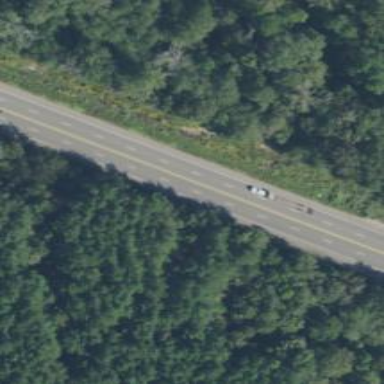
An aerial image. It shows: Trunk highway.